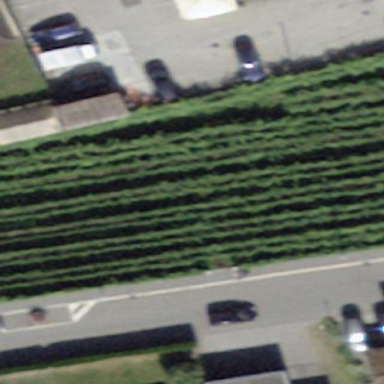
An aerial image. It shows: Vineyard growing grapes.